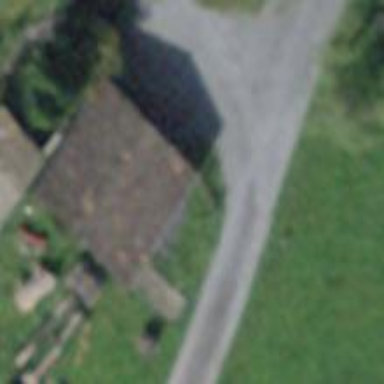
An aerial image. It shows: Garage.